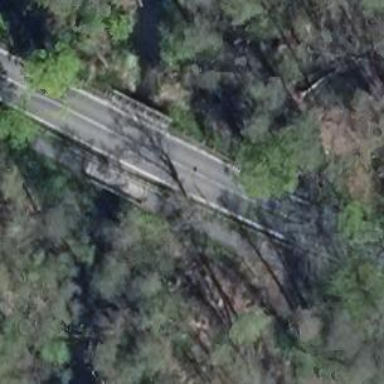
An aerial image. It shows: Asphalt road on secondary bridge.